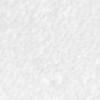
Label: no_change